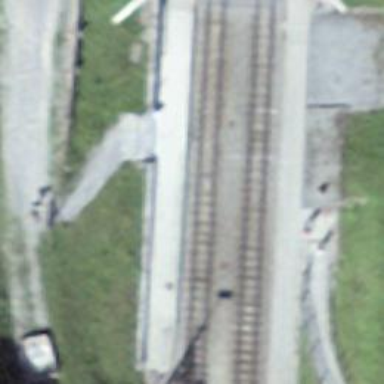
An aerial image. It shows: Narrow-gauge railway track with one electrified contact line.